Field crop: maize
Growth stage: 2
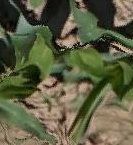
Species: maize